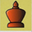
Piece: bK